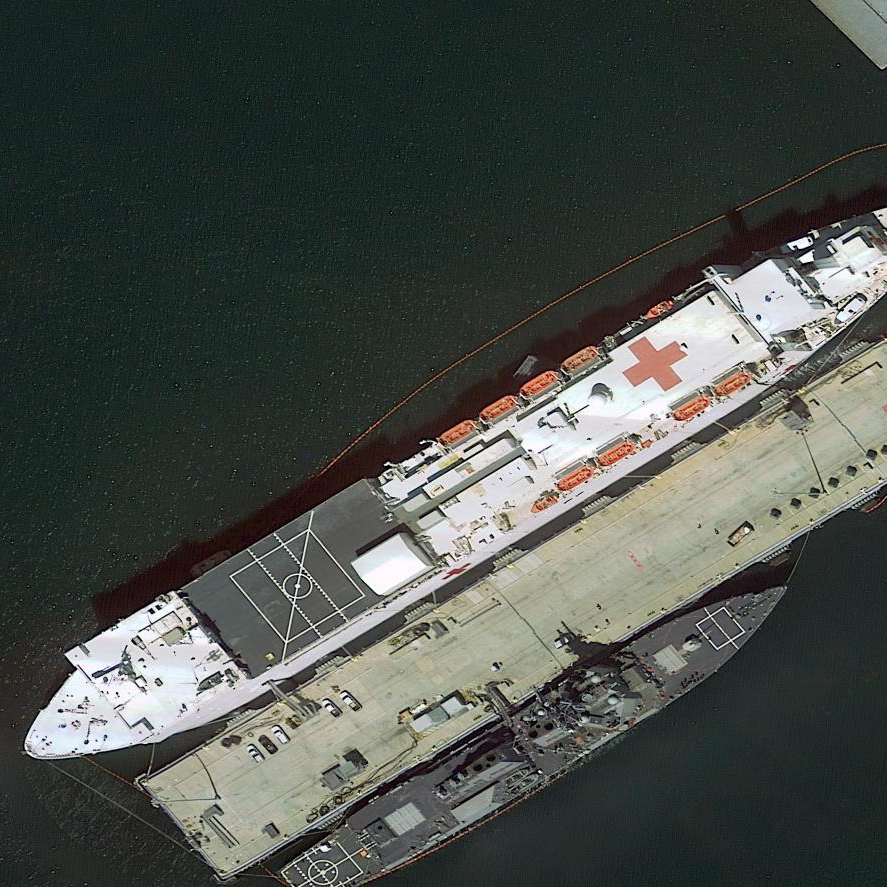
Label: Medical_ship